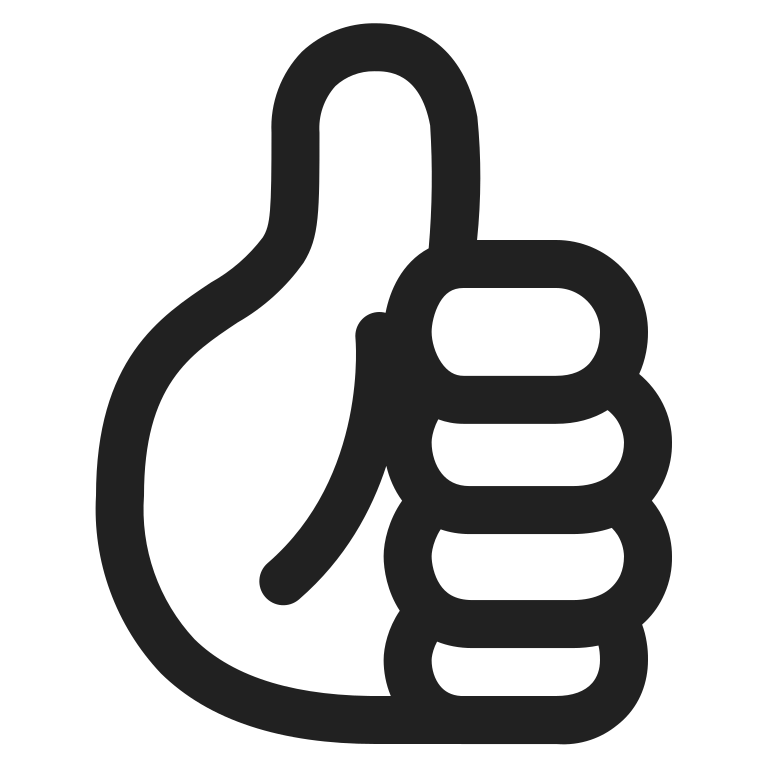
thumbs up high contrast default